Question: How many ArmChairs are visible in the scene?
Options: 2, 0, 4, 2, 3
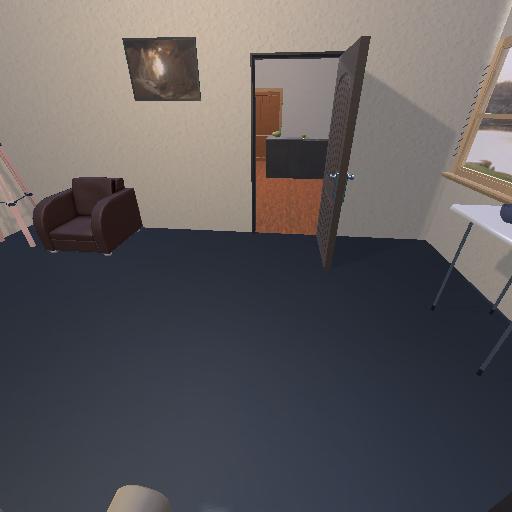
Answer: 2